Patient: sex F, age 38
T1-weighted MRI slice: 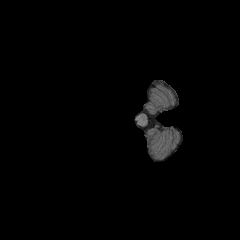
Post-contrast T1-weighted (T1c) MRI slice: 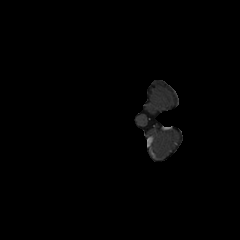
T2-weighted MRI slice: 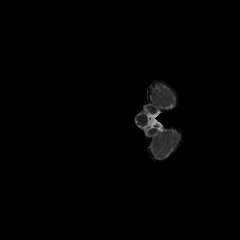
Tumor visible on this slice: no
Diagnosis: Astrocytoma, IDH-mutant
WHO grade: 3